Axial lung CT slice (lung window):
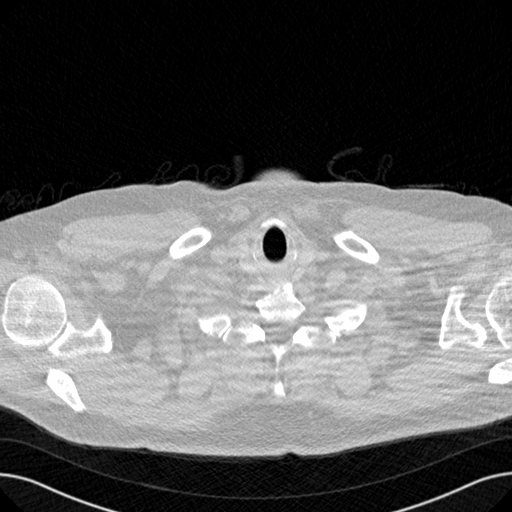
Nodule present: no